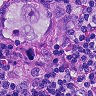
Metastatic tissue present: yes